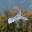
Label: 2